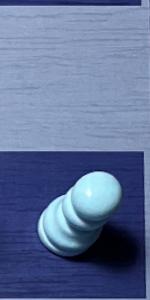
Label: Pawn_White